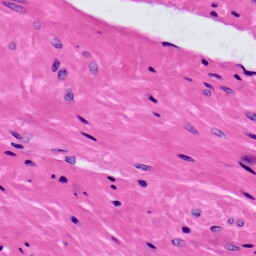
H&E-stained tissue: Prostate